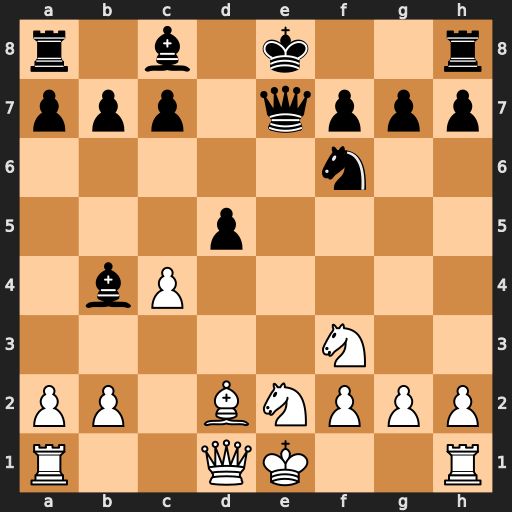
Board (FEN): r1b1k2r/ppp1qppp/5n2/3p4/1bP5/5N2/PP1BNPPP/R2QK2R
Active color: w
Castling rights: KQkq
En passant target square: -
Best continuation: Qa4+ Bd7 Qxb4 Qxb4 Bxb4